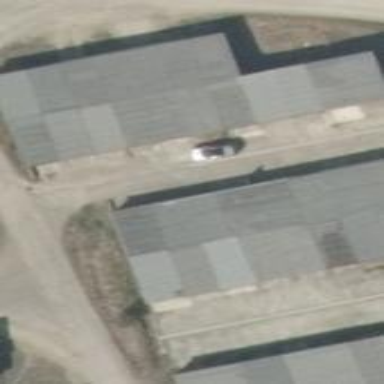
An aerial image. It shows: Group of garages.